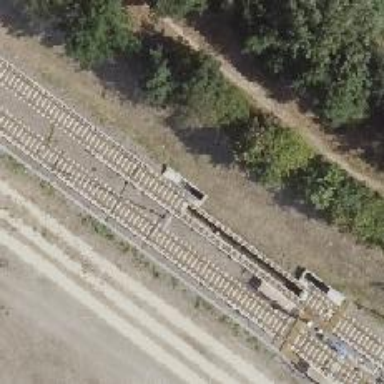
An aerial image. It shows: Yard with electrified rail at the bottom level.